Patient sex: M
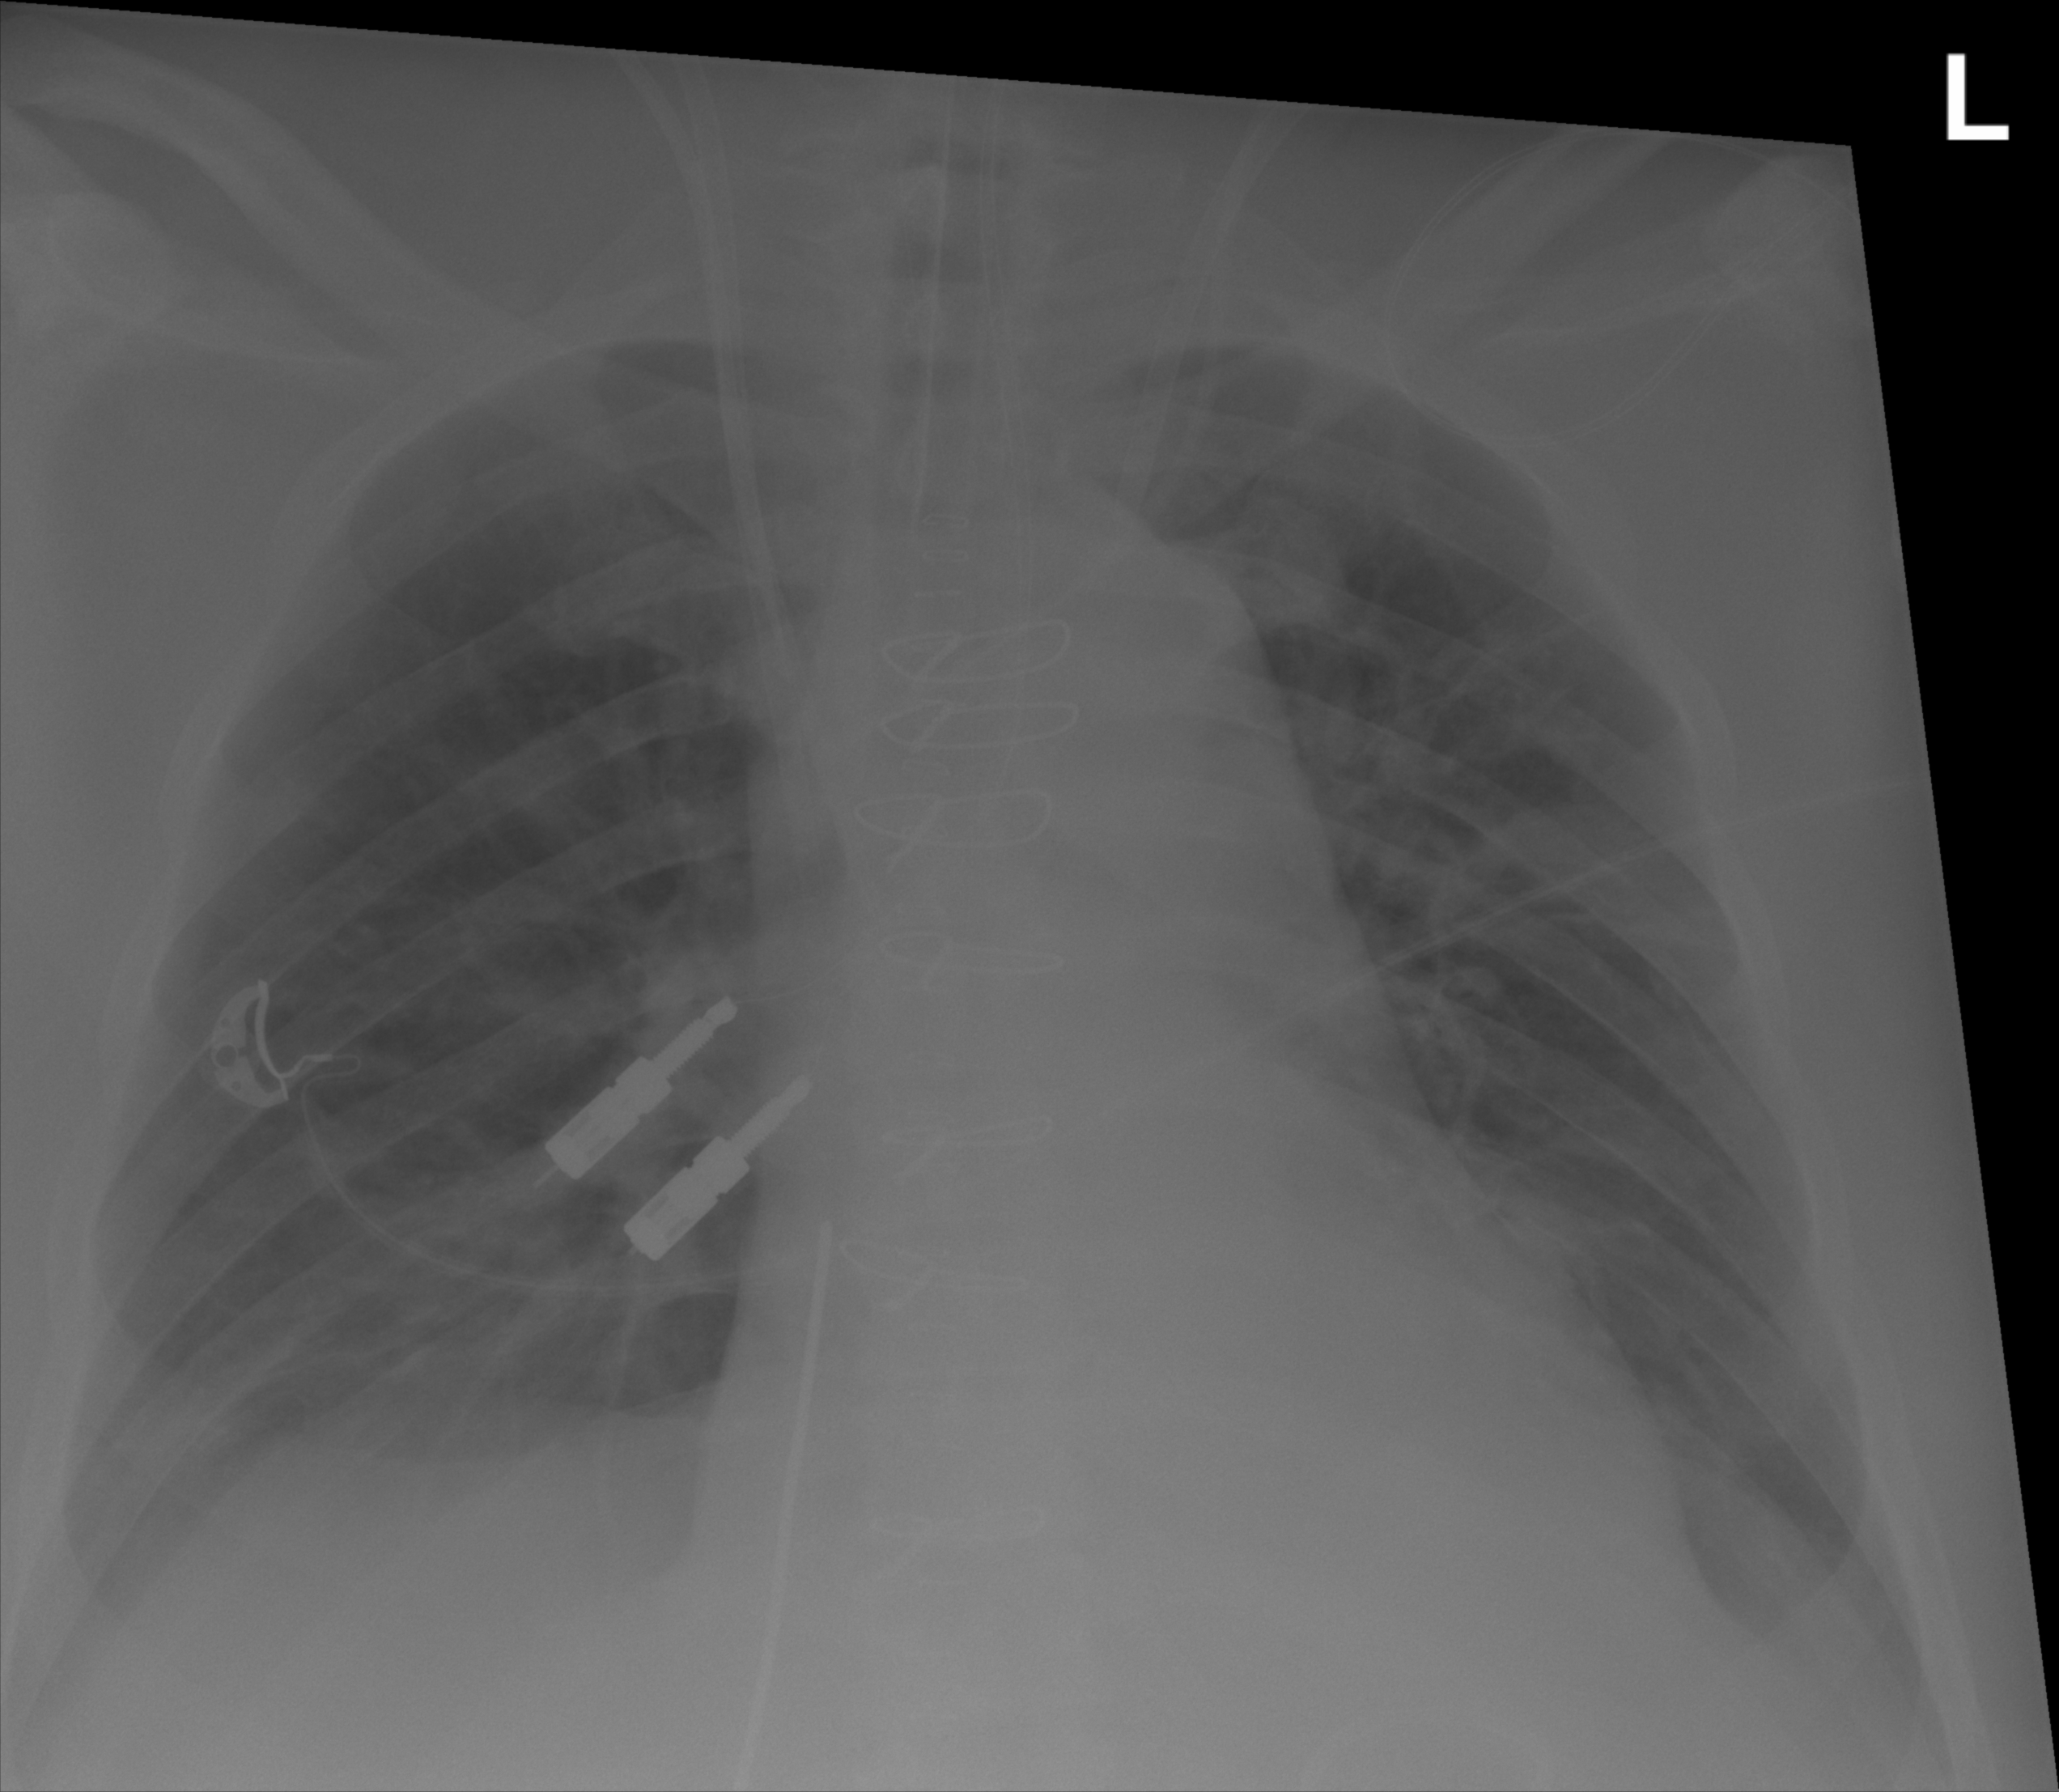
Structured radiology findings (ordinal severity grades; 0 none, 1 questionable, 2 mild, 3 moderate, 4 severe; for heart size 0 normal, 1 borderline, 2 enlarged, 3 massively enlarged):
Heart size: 0
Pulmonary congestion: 2
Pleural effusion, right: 2
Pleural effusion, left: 1
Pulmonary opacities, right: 0
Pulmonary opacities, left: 0
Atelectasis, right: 2
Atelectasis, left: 0